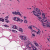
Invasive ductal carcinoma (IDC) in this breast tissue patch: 0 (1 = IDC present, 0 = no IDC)